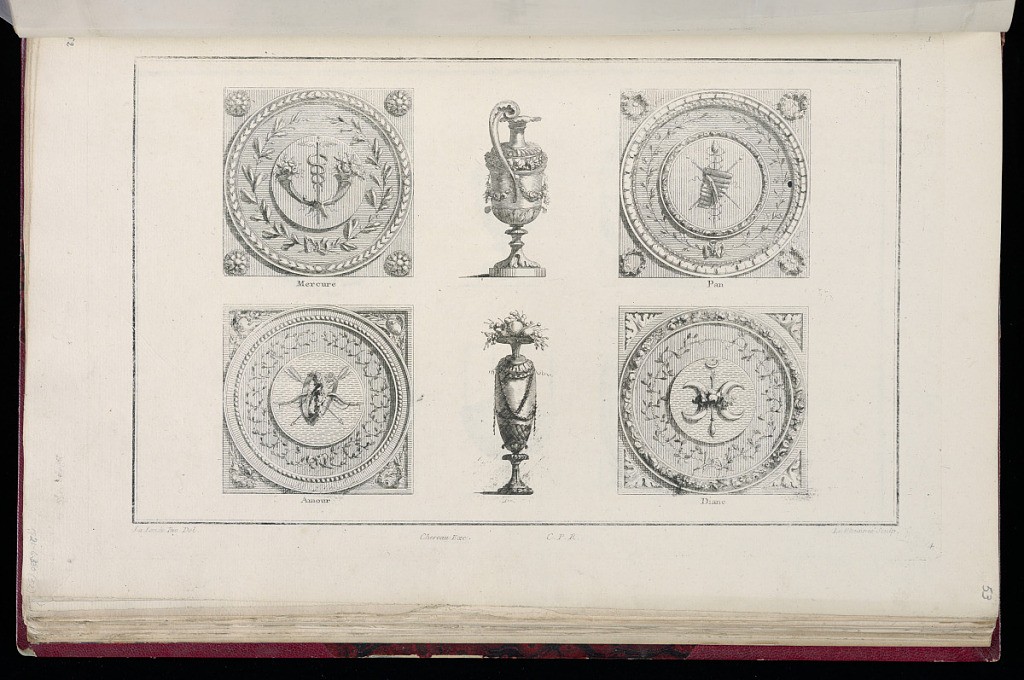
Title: Soffit and Vase Designs
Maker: Richard de Lalonde, French, active 1780–96
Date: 1775-1788
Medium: Etching on off-white laid paper
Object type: Print
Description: Four square soffit and two vase designs. The soffit on the upper left of the plate is labeled "Mercure" underneath, and features a Caduceus in the center and rosettes in the corner. The soffit on the lower left is labeled "Amour," and has a bow and arrow in the center, and helmets and wreathes in the corners. The soffit in the upper right of the plate is labeled "Pan," and has a thyrsus and pan pipe in the center, and wreathes in the corner. The soffit in the lower right is labeled "Diane" and has a trophy with crescent moons in the center and acanthus leaves in the corners. The two vases are in the center of the plate. The top vase is a pitcher with a scrolling handle. The lower vase has flowers and fruits emerging from the top. The plate is signed and numbered.